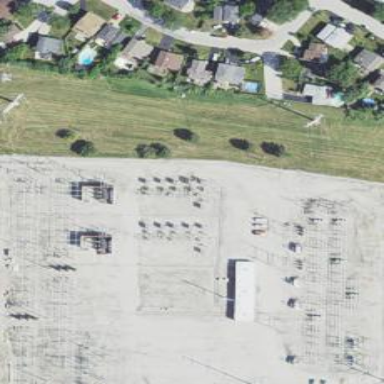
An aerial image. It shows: Outdoor power substation with fence surrounding it. The substation operates at the transmission level.